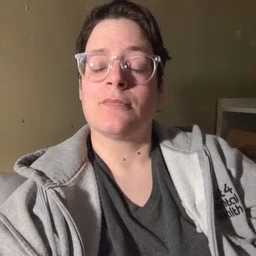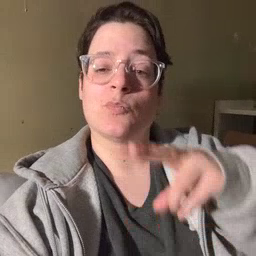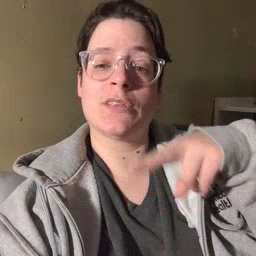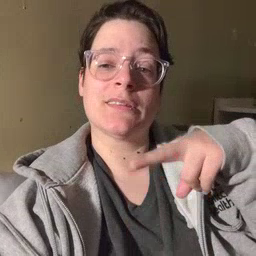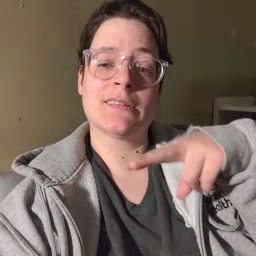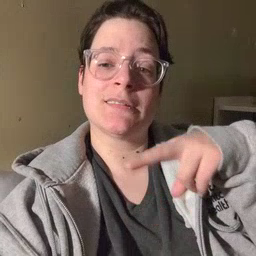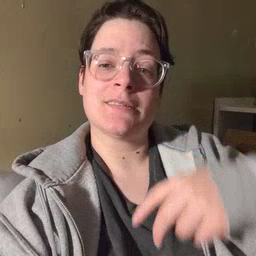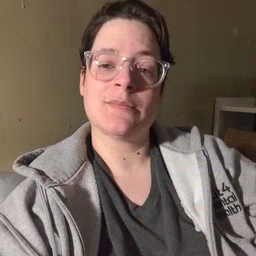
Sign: read